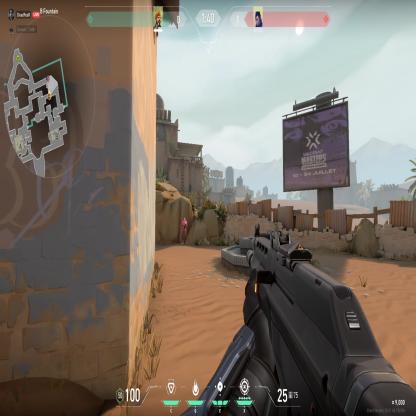
Label: enemy